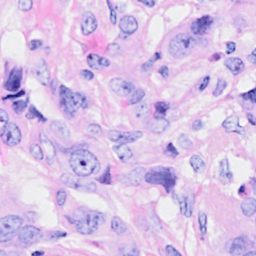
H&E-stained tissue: Breast